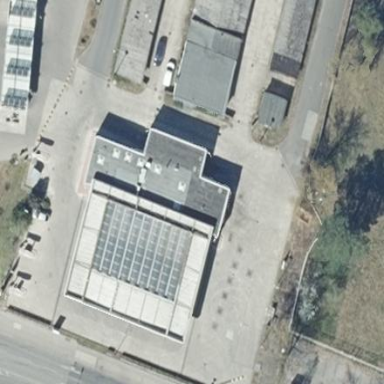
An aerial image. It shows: Retail building with fuel amenity. The shop is kiosk.